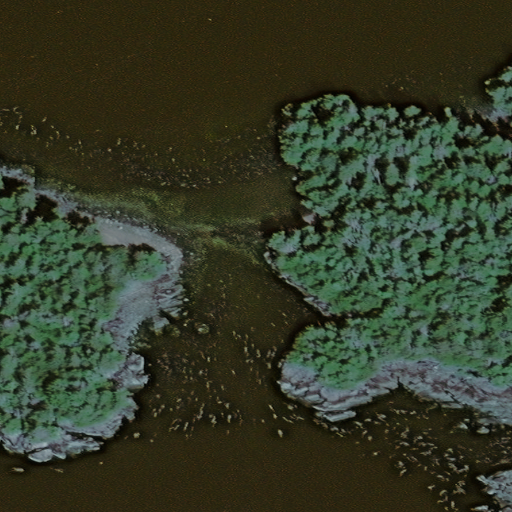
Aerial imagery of island in Alaska named Koka Island containing only unknown